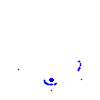
Particle: kaon